Question: I am creating a C# GUI application and I am having problems with my loop, the application gets .txt file with student driver exam answers A,B,C or D from each on a septate line and then it compares it with the correct answers in the array in the code. My loop is always giving me that all answers are incorrect regardless of the answers being correct or incorrect.
My interface

My Code:
'''
using System;
using System.Collections.Generic;
using System.ComponentModel;
using System.Data;
using System.Drawing;
using System.Linq;
using System.Text;
using System.Windows.Forms;
using System.IO;
namespace Mohammad_Saad_Assignment_1_Part_2_Sec_B
{
public partial class Form1 : Form
{
//Acutal answers
string[] correctAnswers = { "B", "D", "A", "A", "C", "A", "B", "A", "C", "D", "B",
"C", "D", "A", "D", "C", "C", "B", "D", "A" };
//Student answers array of size 20
string[] studentAnswers = new string[20];
public Form1()
{
InitializeComponent();
}
private void btnOpen_Click(object sender, EventArgs e)
{
listBox2.Items.AddRange(correctAnswers);
//Opening a new file.
OpenFileDialog open = new OpenFileDialog();
//Dismiss user cancelation so application dosnt crash.
if (open.ShowDialog() == DialogResult.OK)
{
path.Text = open.FileName;
}
StreamReader sReader = new StreamReader(open.FileName);
int index = 0;
while (index < correctAnswers.Length && !sReader.EndOfStream)
{
correctAnswers[index] = sReader.ReadLine();
index++;
}
foreach (string str in correctAnswers)
{
listBox1.Items.Add(str);
}
btnOpen.Enabled = false;
}
private void button1_Click(object sender, EventArgs e)
{
int i = 0;
int questionNumber = 1;
int answersCorrect = 0;
int answersIncorrect = 0;
do
{
if (studentAnswers[i] == correctAnswers[i])
{
answersCorrect++;
}
if (studentAnswers[i] != correctAnswers[i])
{
listBox3.Items.Add("Question " + questionNumber);
listBox3.Items.Add("Incorrect");
answersIncorrect++;
}
i++;
questionNumber++;
}
while (i != 20);
lblCorrect.Text = answersCorrect.ToString();
lblInCorrect.Text = answersIncorrect.ToString();
if (answersCorrect >= 15)
{
txtResults.Text = "PASS";
}
if (answersCorrect < 15)
{
txtResults.Text = "FAIL";
}
btnMark.Enabled = false;
}
private void btnClear_Click(object sender, EventArgs e)
{
btnOpen.Enabled = true;
btnMark.Enabled = true;
listBox1.Items.Clear();
listBox3.Items.Clear();
txtResults.Clear();
}
}
}
'''
The issue is I think is in the Mark button (button 1)
Any help is much appreciated.
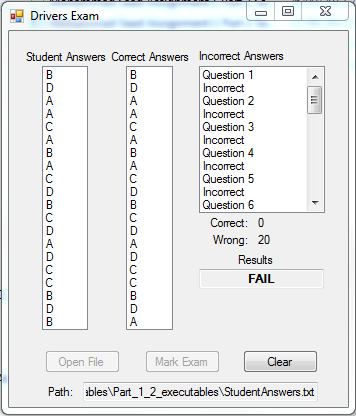
Answer: Change this code block:
'''
while (index < correctAnswers.Length && !sReader.EndOfStream)
{
correctAnswers[index] = sReader.ReadLine();
index++;
}
foreach (string str in correctAnswers)
{
listBox1.Items.Add(str);
}
'''
to:
'''
while (index < correctAnswers.Length && !sReader.EndOfStream)
{
studentAnswers[index] = sReader.ReadLine();
index++;
}
foreach (string str in studentAnswers)
{
listBox1.Items.Add(str);
}
'''